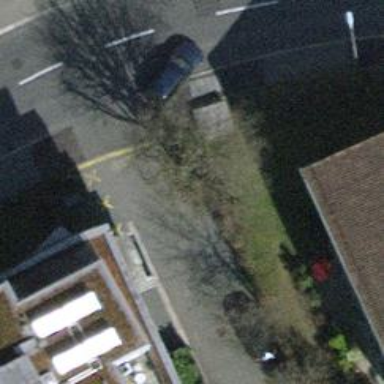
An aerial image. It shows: Service road with paving stones.